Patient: sex F, age 68
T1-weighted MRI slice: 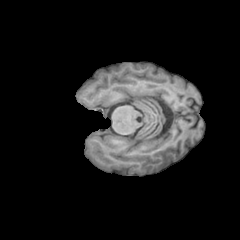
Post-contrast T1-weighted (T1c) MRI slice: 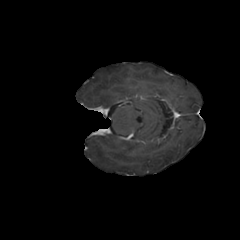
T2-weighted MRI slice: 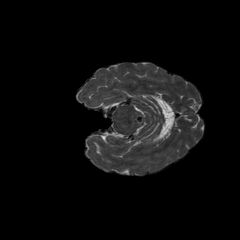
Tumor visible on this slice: no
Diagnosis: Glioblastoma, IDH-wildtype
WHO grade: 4